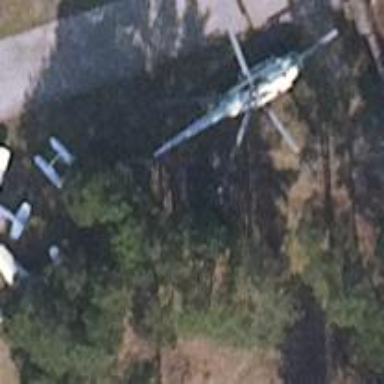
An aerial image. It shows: Historic attraction featuring helicopter aircraft.